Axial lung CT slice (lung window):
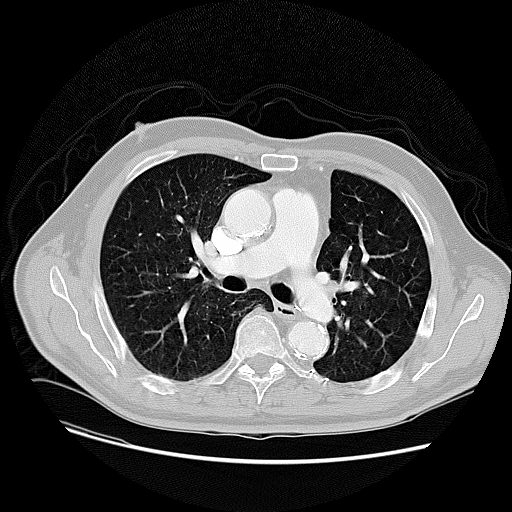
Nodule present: no